Interaction volume radius: 10 \u00c5
Interaction volume height: 15 \u00c5
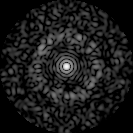
Disorder parameter: 0.8342